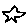
Label: star